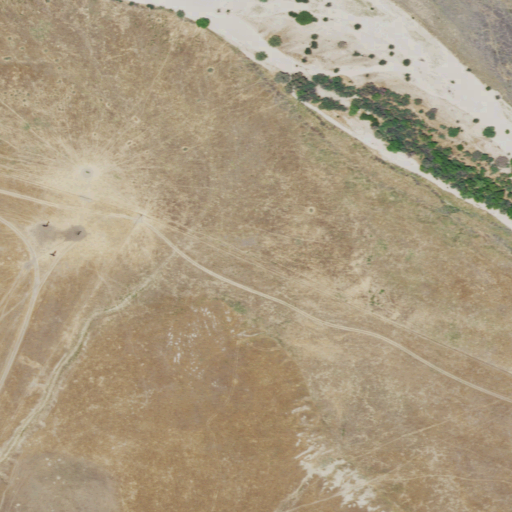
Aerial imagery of canyon in California named Tin Pan Canyon containing grassland, herbaceous wetlands, open development, and barren land